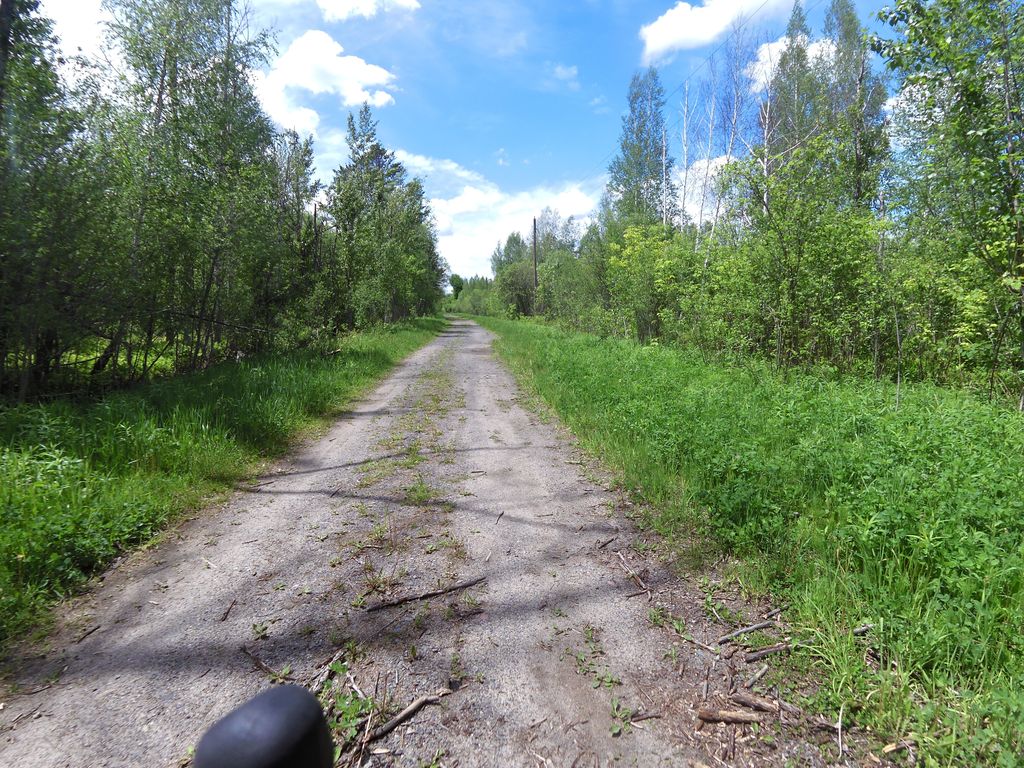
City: ottawa-gatineau